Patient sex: F
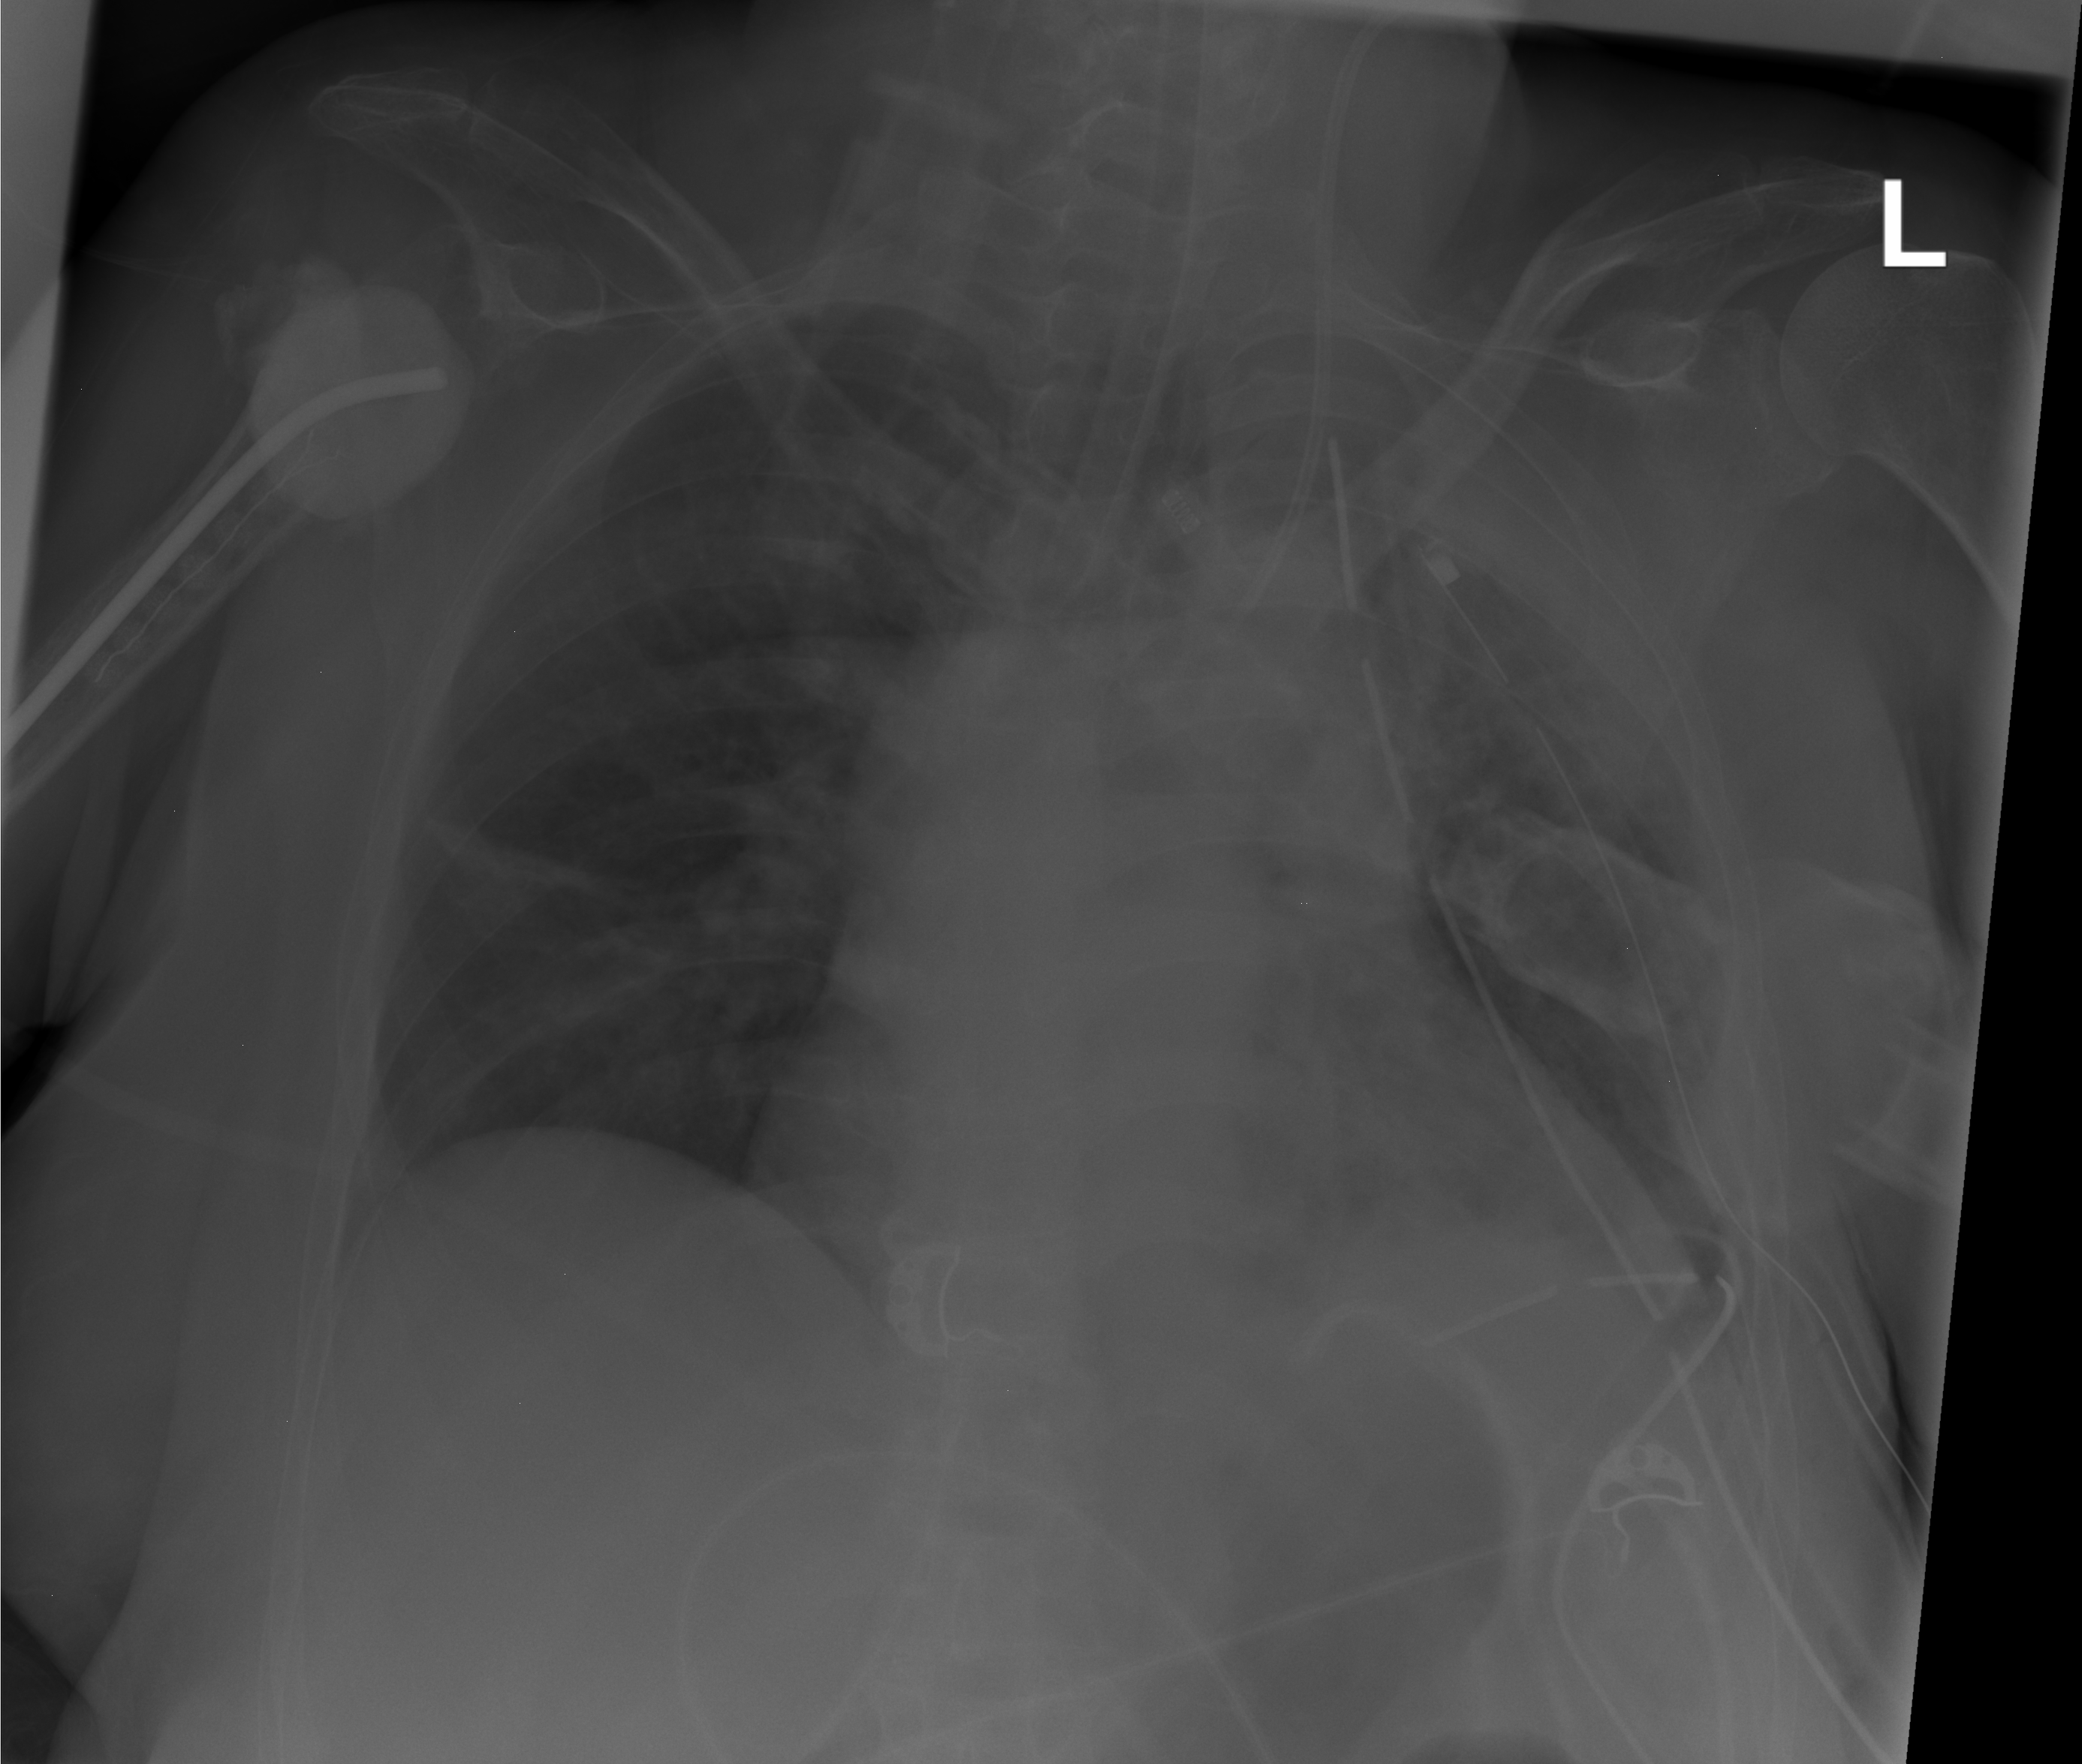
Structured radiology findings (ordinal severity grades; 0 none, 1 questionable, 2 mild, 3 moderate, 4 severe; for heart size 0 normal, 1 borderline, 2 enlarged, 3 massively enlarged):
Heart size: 2
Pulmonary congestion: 2
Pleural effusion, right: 0
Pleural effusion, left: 2
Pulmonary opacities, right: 0
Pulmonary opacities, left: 0
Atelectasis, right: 2
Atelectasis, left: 3